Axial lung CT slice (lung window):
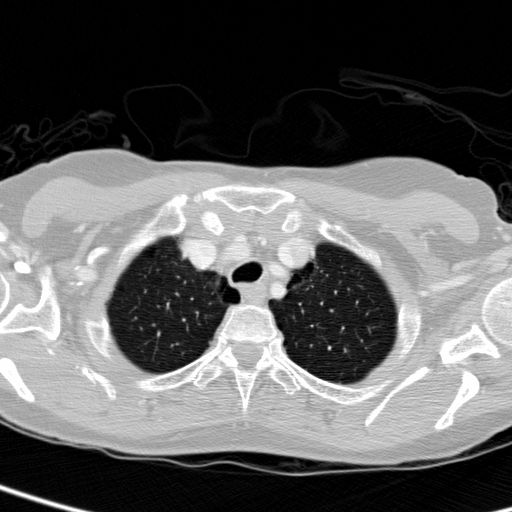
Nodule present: no